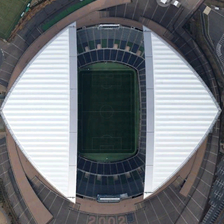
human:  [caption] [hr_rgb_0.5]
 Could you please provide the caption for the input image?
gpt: a large stadium is near several parking lots .

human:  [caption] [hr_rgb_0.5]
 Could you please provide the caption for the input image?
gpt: a large stadium is near several parking lots .

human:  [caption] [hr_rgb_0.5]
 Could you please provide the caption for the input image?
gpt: a large stadium is near several parking lots .

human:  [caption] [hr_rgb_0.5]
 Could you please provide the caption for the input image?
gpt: a large stadium is near several parking lots .

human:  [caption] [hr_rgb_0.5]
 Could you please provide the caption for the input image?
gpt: a large stadium is near several parking lots .